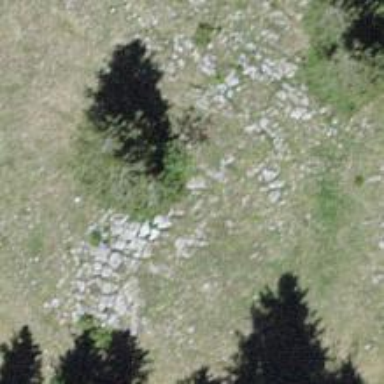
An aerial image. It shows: Needle-leaved tree in natural setting.